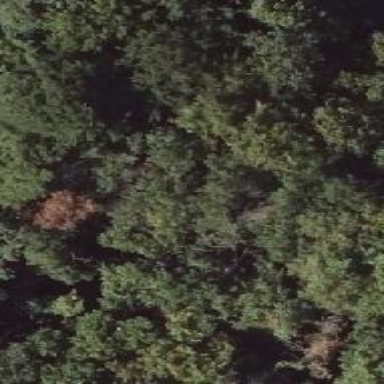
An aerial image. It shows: Mixed woodland with various types of leaves.